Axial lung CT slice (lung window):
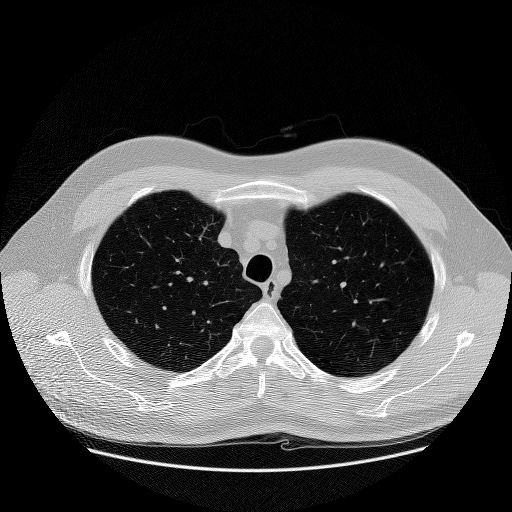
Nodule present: no